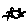
Label: cat